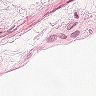
Metastatic tissue present: no